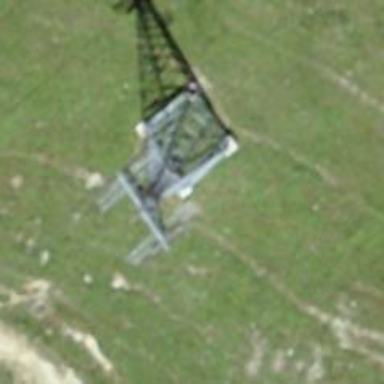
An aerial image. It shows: Pylon for aerialway.